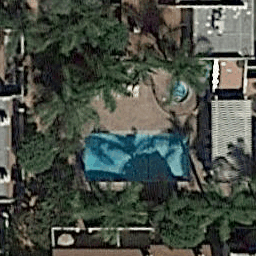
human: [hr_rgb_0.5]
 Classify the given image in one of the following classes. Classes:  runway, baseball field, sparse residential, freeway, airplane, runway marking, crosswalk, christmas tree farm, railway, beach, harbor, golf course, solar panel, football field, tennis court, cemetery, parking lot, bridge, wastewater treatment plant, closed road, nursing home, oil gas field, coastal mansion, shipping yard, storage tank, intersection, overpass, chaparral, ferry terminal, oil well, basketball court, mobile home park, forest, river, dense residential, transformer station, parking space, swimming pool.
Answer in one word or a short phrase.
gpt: swimming pool